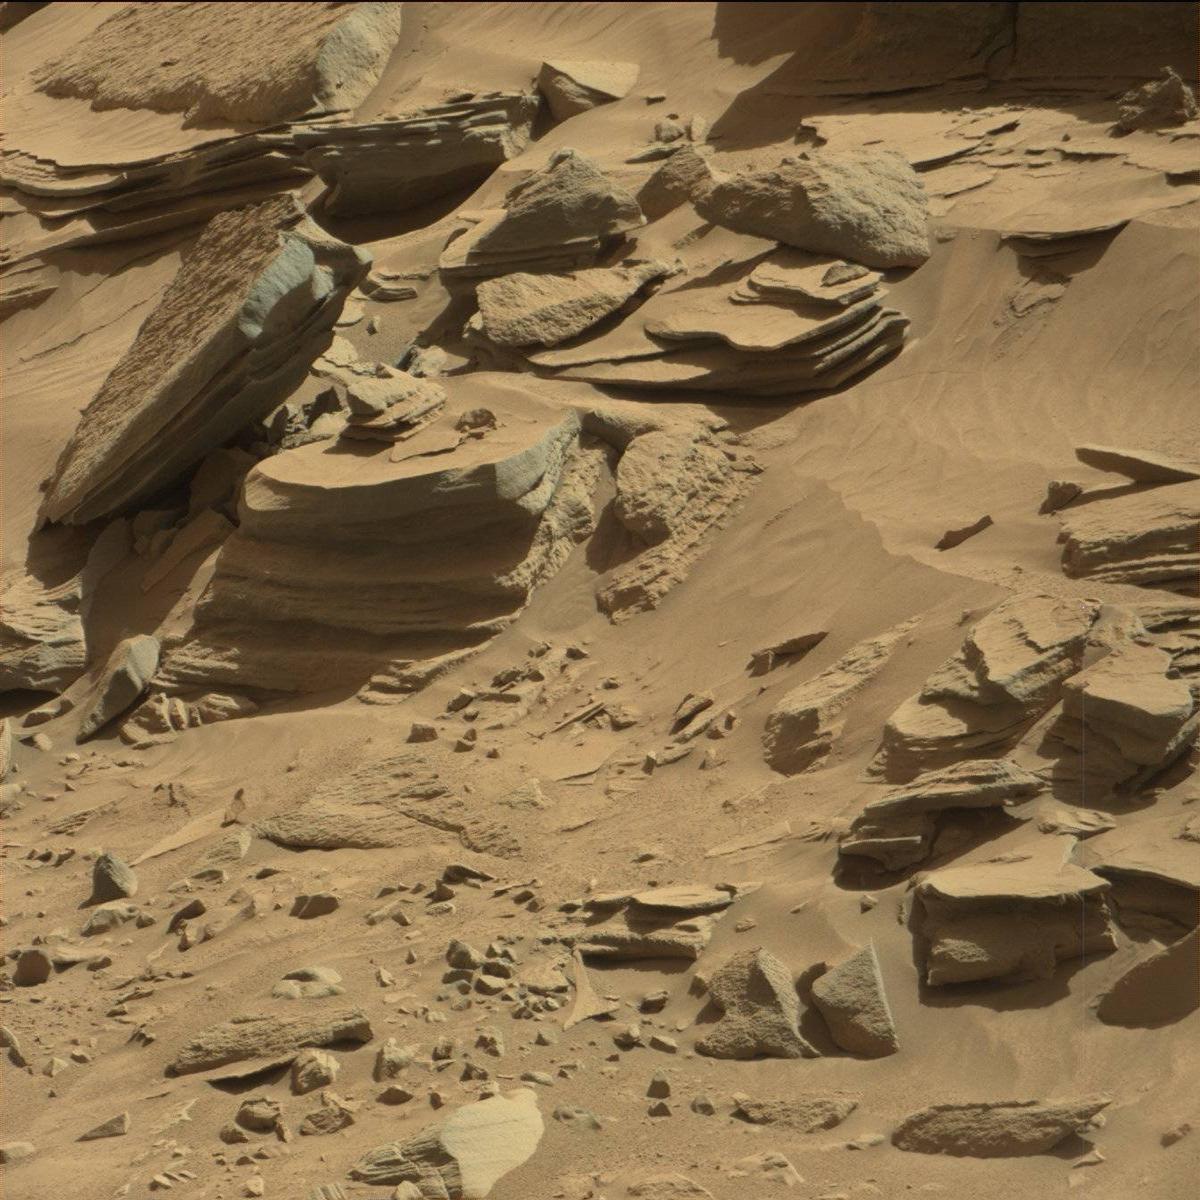
Terrain classes present: Bedrock, Sand / Soil